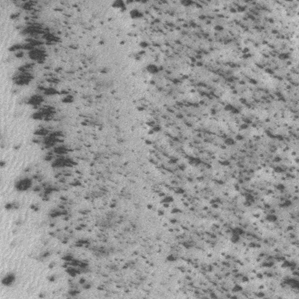
Label: frost